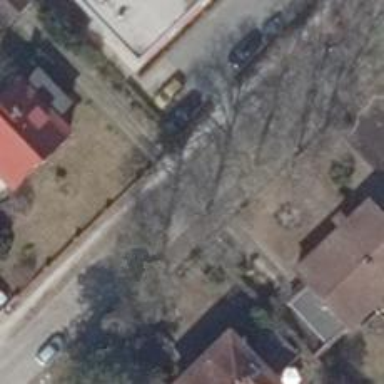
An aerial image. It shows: Driveway.